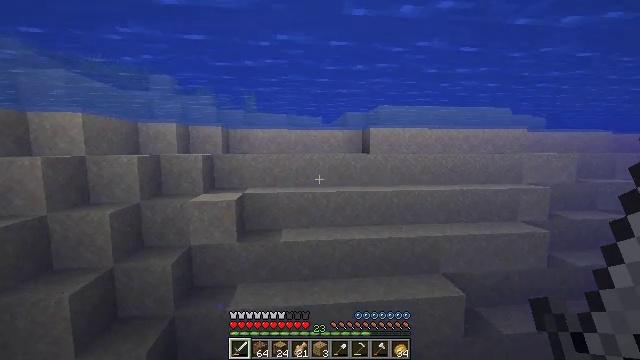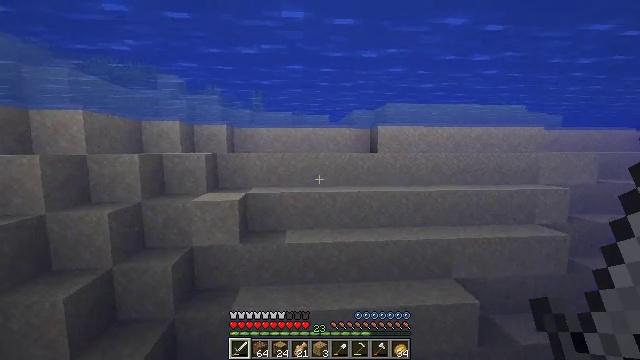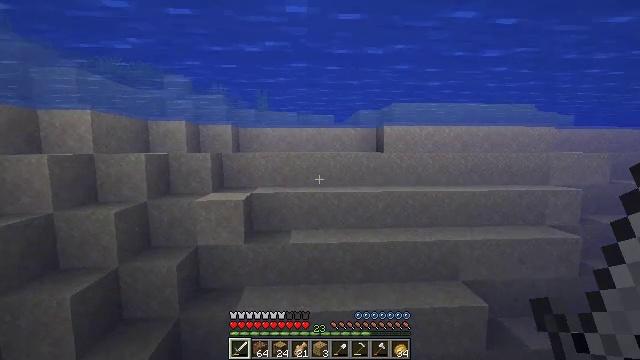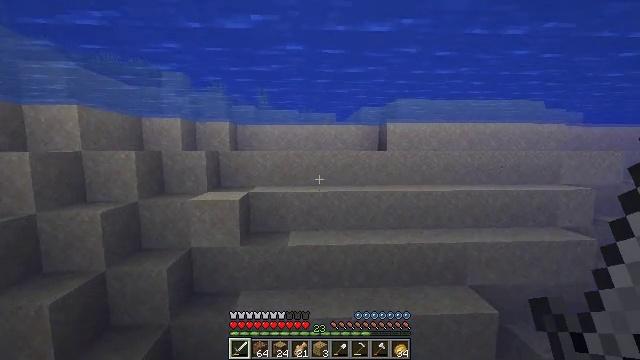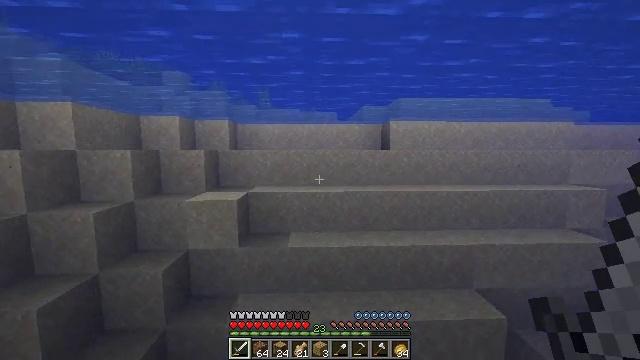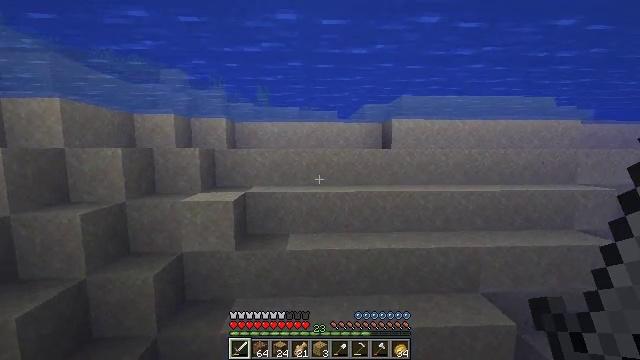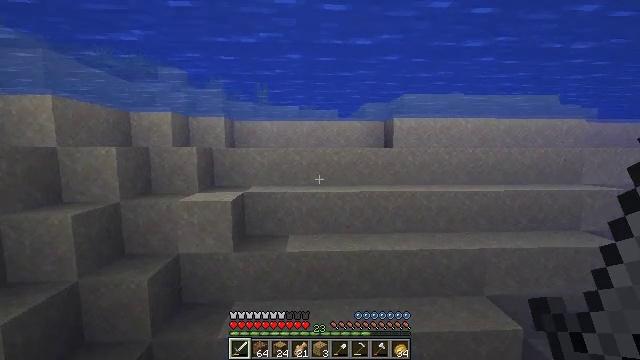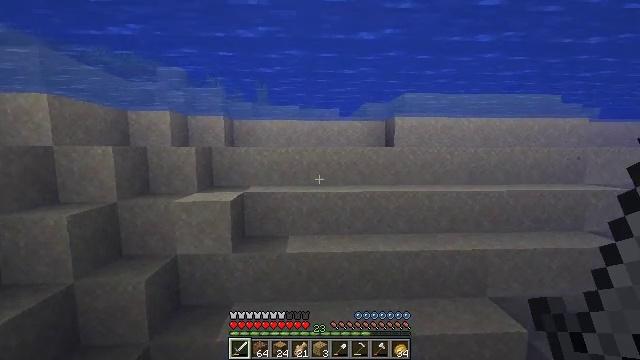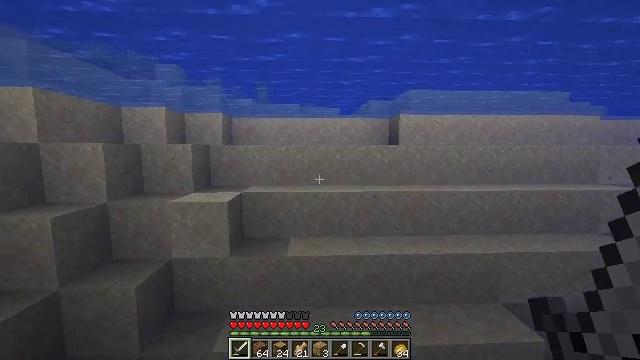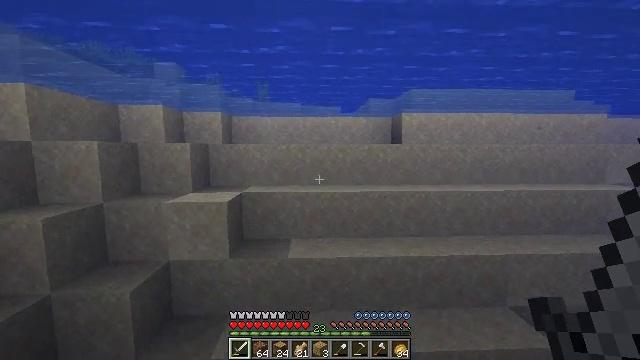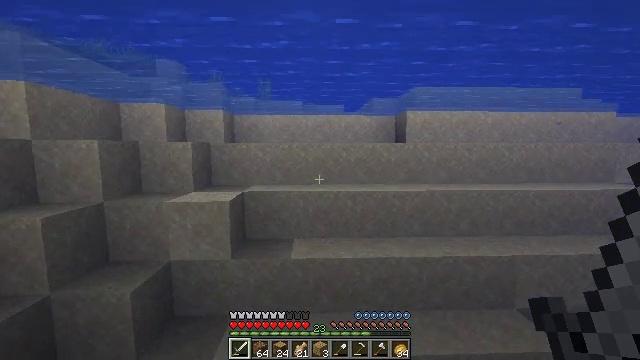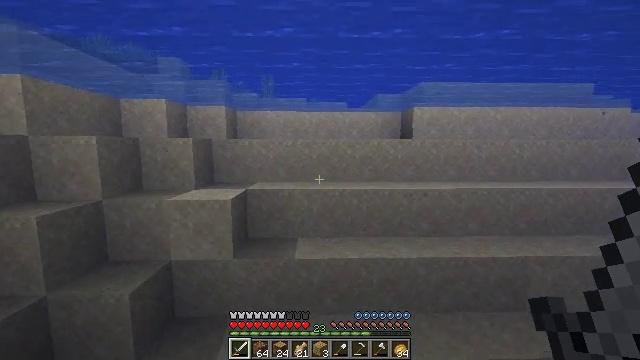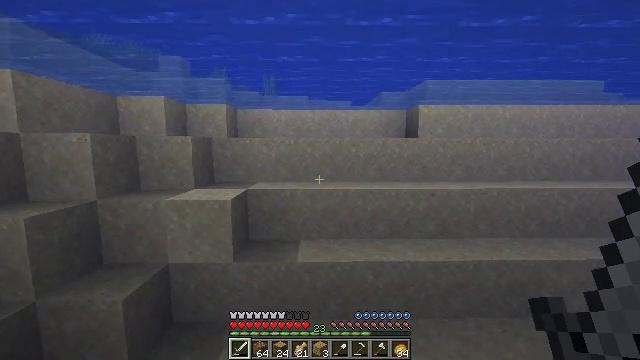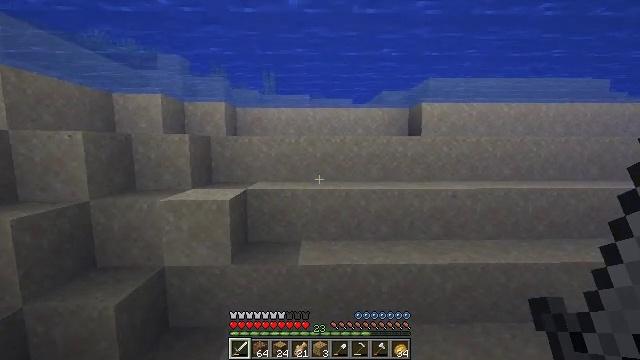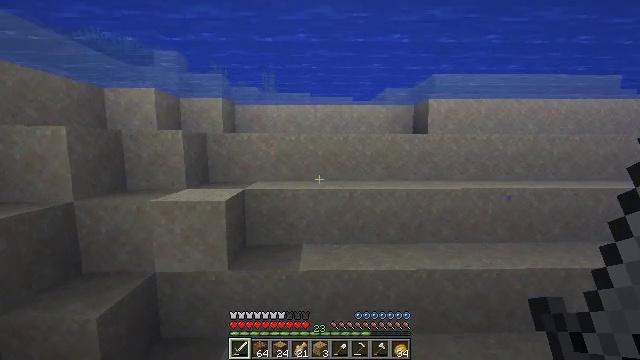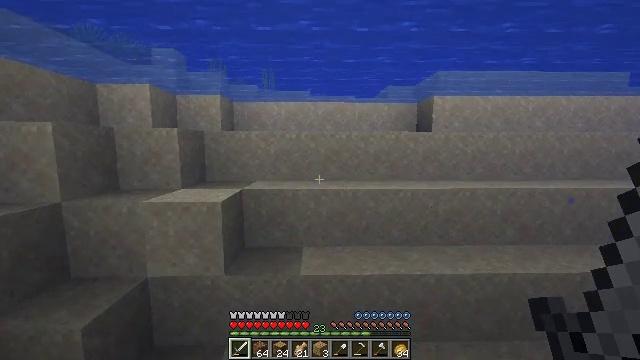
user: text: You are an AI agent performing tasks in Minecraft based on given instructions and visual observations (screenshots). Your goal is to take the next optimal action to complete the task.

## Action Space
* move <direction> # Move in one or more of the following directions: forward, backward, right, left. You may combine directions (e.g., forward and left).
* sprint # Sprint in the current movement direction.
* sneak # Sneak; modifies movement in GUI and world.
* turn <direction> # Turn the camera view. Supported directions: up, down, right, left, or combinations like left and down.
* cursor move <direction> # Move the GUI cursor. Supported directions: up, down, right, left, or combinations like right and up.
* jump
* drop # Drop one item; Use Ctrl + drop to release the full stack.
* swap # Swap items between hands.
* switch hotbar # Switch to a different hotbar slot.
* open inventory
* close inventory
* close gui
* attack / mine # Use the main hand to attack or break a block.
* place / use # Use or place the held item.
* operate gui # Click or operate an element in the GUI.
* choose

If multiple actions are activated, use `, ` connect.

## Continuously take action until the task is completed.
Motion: motion action
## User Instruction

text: Catch and defeat a cod.
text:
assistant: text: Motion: move forward, turn left
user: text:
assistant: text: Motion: move forward, turn left
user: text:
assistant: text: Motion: move forward
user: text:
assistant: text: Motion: move forward and move left
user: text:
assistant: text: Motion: move forward and move left
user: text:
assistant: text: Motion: move forward and move left
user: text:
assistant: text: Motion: move forward and move left
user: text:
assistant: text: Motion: move forward and move left
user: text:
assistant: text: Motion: move forward and move left
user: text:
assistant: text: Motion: move forward
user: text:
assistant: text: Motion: move forward
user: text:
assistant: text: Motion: move forward
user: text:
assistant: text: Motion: move forward
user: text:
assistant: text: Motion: move forward
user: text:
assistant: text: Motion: move forward
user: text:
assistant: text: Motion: move forward
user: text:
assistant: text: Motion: move forward
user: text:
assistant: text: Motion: move forward
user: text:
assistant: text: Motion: move forward
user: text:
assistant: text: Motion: move forward
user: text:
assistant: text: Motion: move forward, jump
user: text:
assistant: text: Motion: move forward, jump
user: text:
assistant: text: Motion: move forward, jump
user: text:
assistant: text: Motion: move forward, jump
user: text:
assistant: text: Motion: move forward, jump
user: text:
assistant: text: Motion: move forward, jump
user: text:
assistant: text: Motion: move forward, jump
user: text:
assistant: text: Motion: move forward, jump
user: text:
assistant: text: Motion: move forward, jump
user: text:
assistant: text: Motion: move forward, jump